Interaction volume radius: 5 \u00c5
Interaction volume height: 15 \u00c5
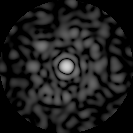
Disorder parameter: 0.8451